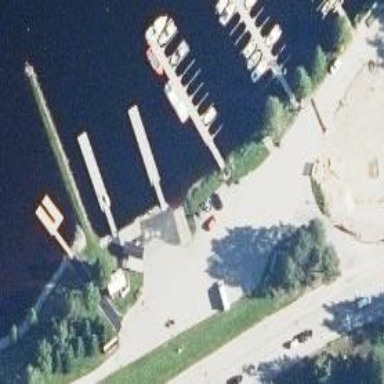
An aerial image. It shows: Slipway on leisure land.